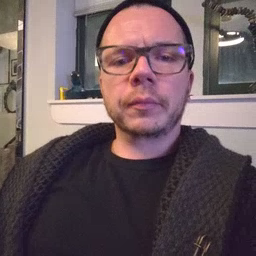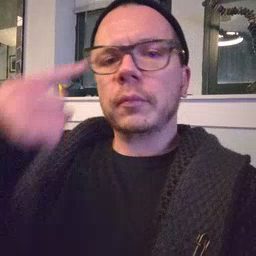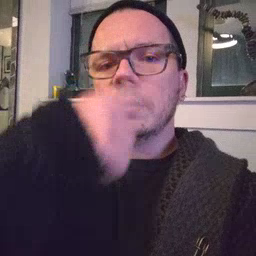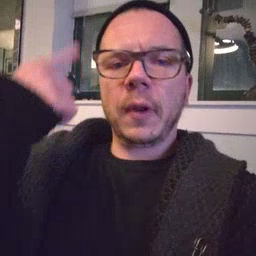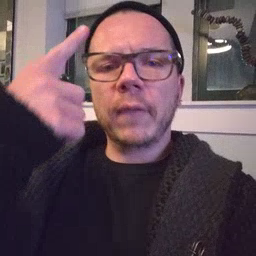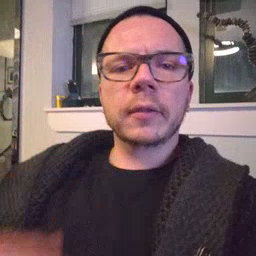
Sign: face